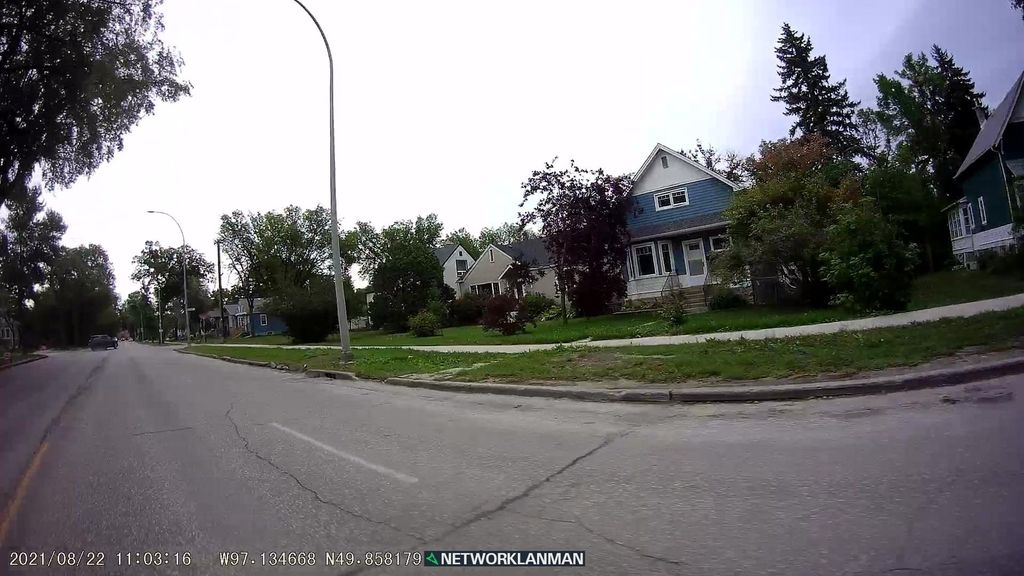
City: winnipeg